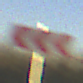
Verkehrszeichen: RichtungstafelnInKurvenGrossRechts
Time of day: SunriseSunset
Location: Outdoor (RoadRail)
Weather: Clear
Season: NotSpecified
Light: Natural